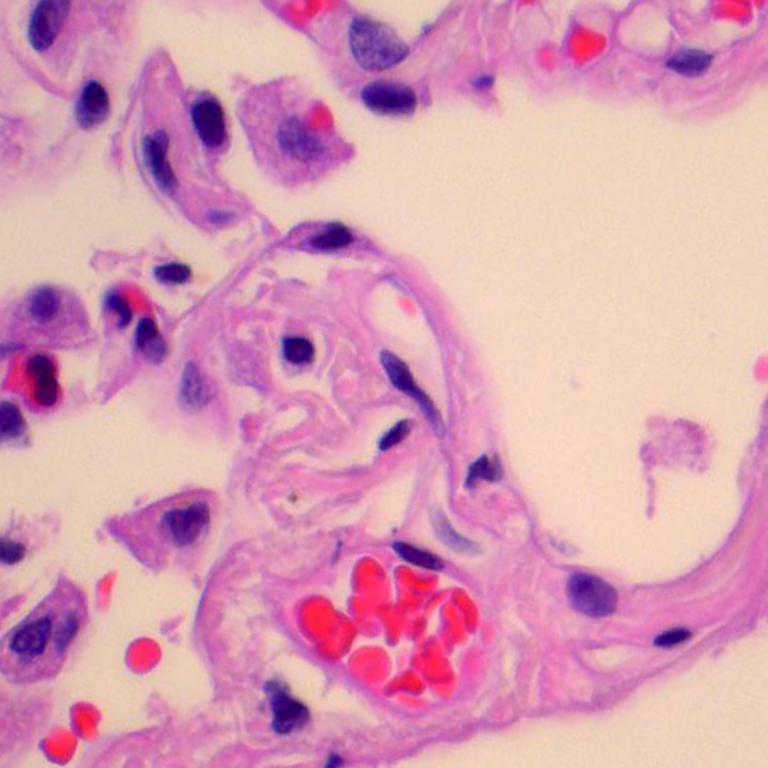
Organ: lung
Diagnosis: benign